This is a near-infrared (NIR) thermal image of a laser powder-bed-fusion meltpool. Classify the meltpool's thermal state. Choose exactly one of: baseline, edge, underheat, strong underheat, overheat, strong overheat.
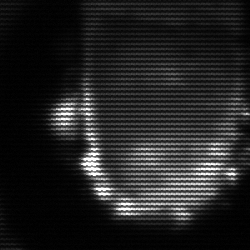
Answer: baseline